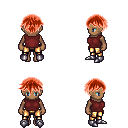
a pixel art fantasy rpg character, female body template, human, dark skin, maroon sleeveless shirt, gold greaves, red short bangs hairstyle, metal boots, four views (front, back, left, right), 2x2 character sprite sheet, small pixel art, hard edges, no anti-aliasing